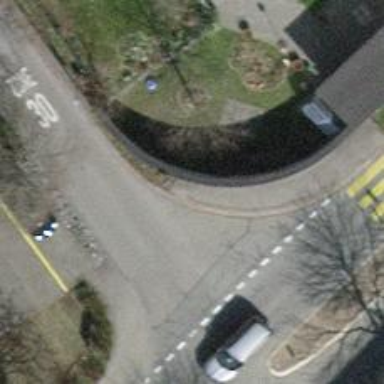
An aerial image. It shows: Kerb barrier.